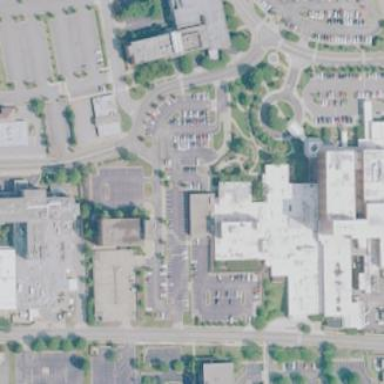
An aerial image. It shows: Healthcare facility identified as hospital.